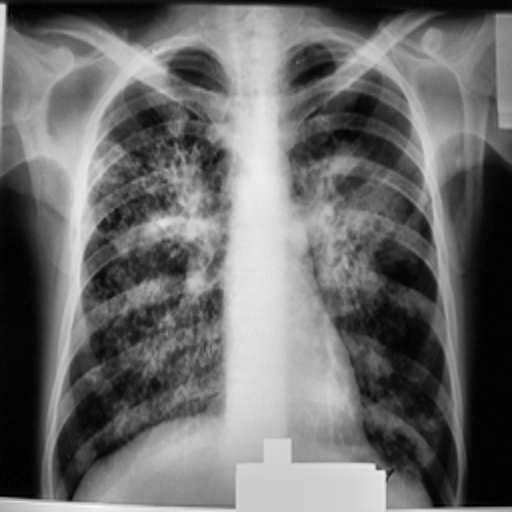
Finding: TUBERCULOSIS